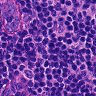
Metastatic tissue present: no